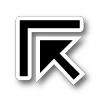
Cursor type: resize_nw
OS/theme: linux-adwaita
Variant: default